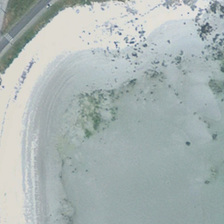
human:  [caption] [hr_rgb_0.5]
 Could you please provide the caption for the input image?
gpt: white beach is between a road and a piece of green ocean .

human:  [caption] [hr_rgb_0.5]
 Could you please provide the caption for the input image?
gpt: white beach is between a road and a piece of green ocean .

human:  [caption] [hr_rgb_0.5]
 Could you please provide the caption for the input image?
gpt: the straight road is next to the curved coastline .

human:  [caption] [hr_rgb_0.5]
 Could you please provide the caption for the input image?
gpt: the straight road is next to the curved coastline .

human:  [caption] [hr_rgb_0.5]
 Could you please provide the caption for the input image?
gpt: white beach is between a road and a piece of green ocean .